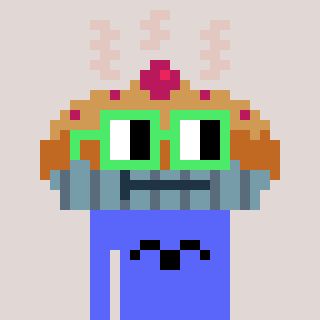
a pixel art character with square light green glasses, a pie-shaped head and a purple-colored body on a warm background